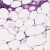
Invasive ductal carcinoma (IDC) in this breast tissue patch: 0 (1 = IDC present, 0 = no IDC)